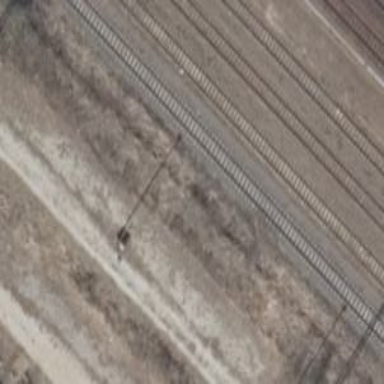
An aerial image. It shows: Abandoned railway yard.